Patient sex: F
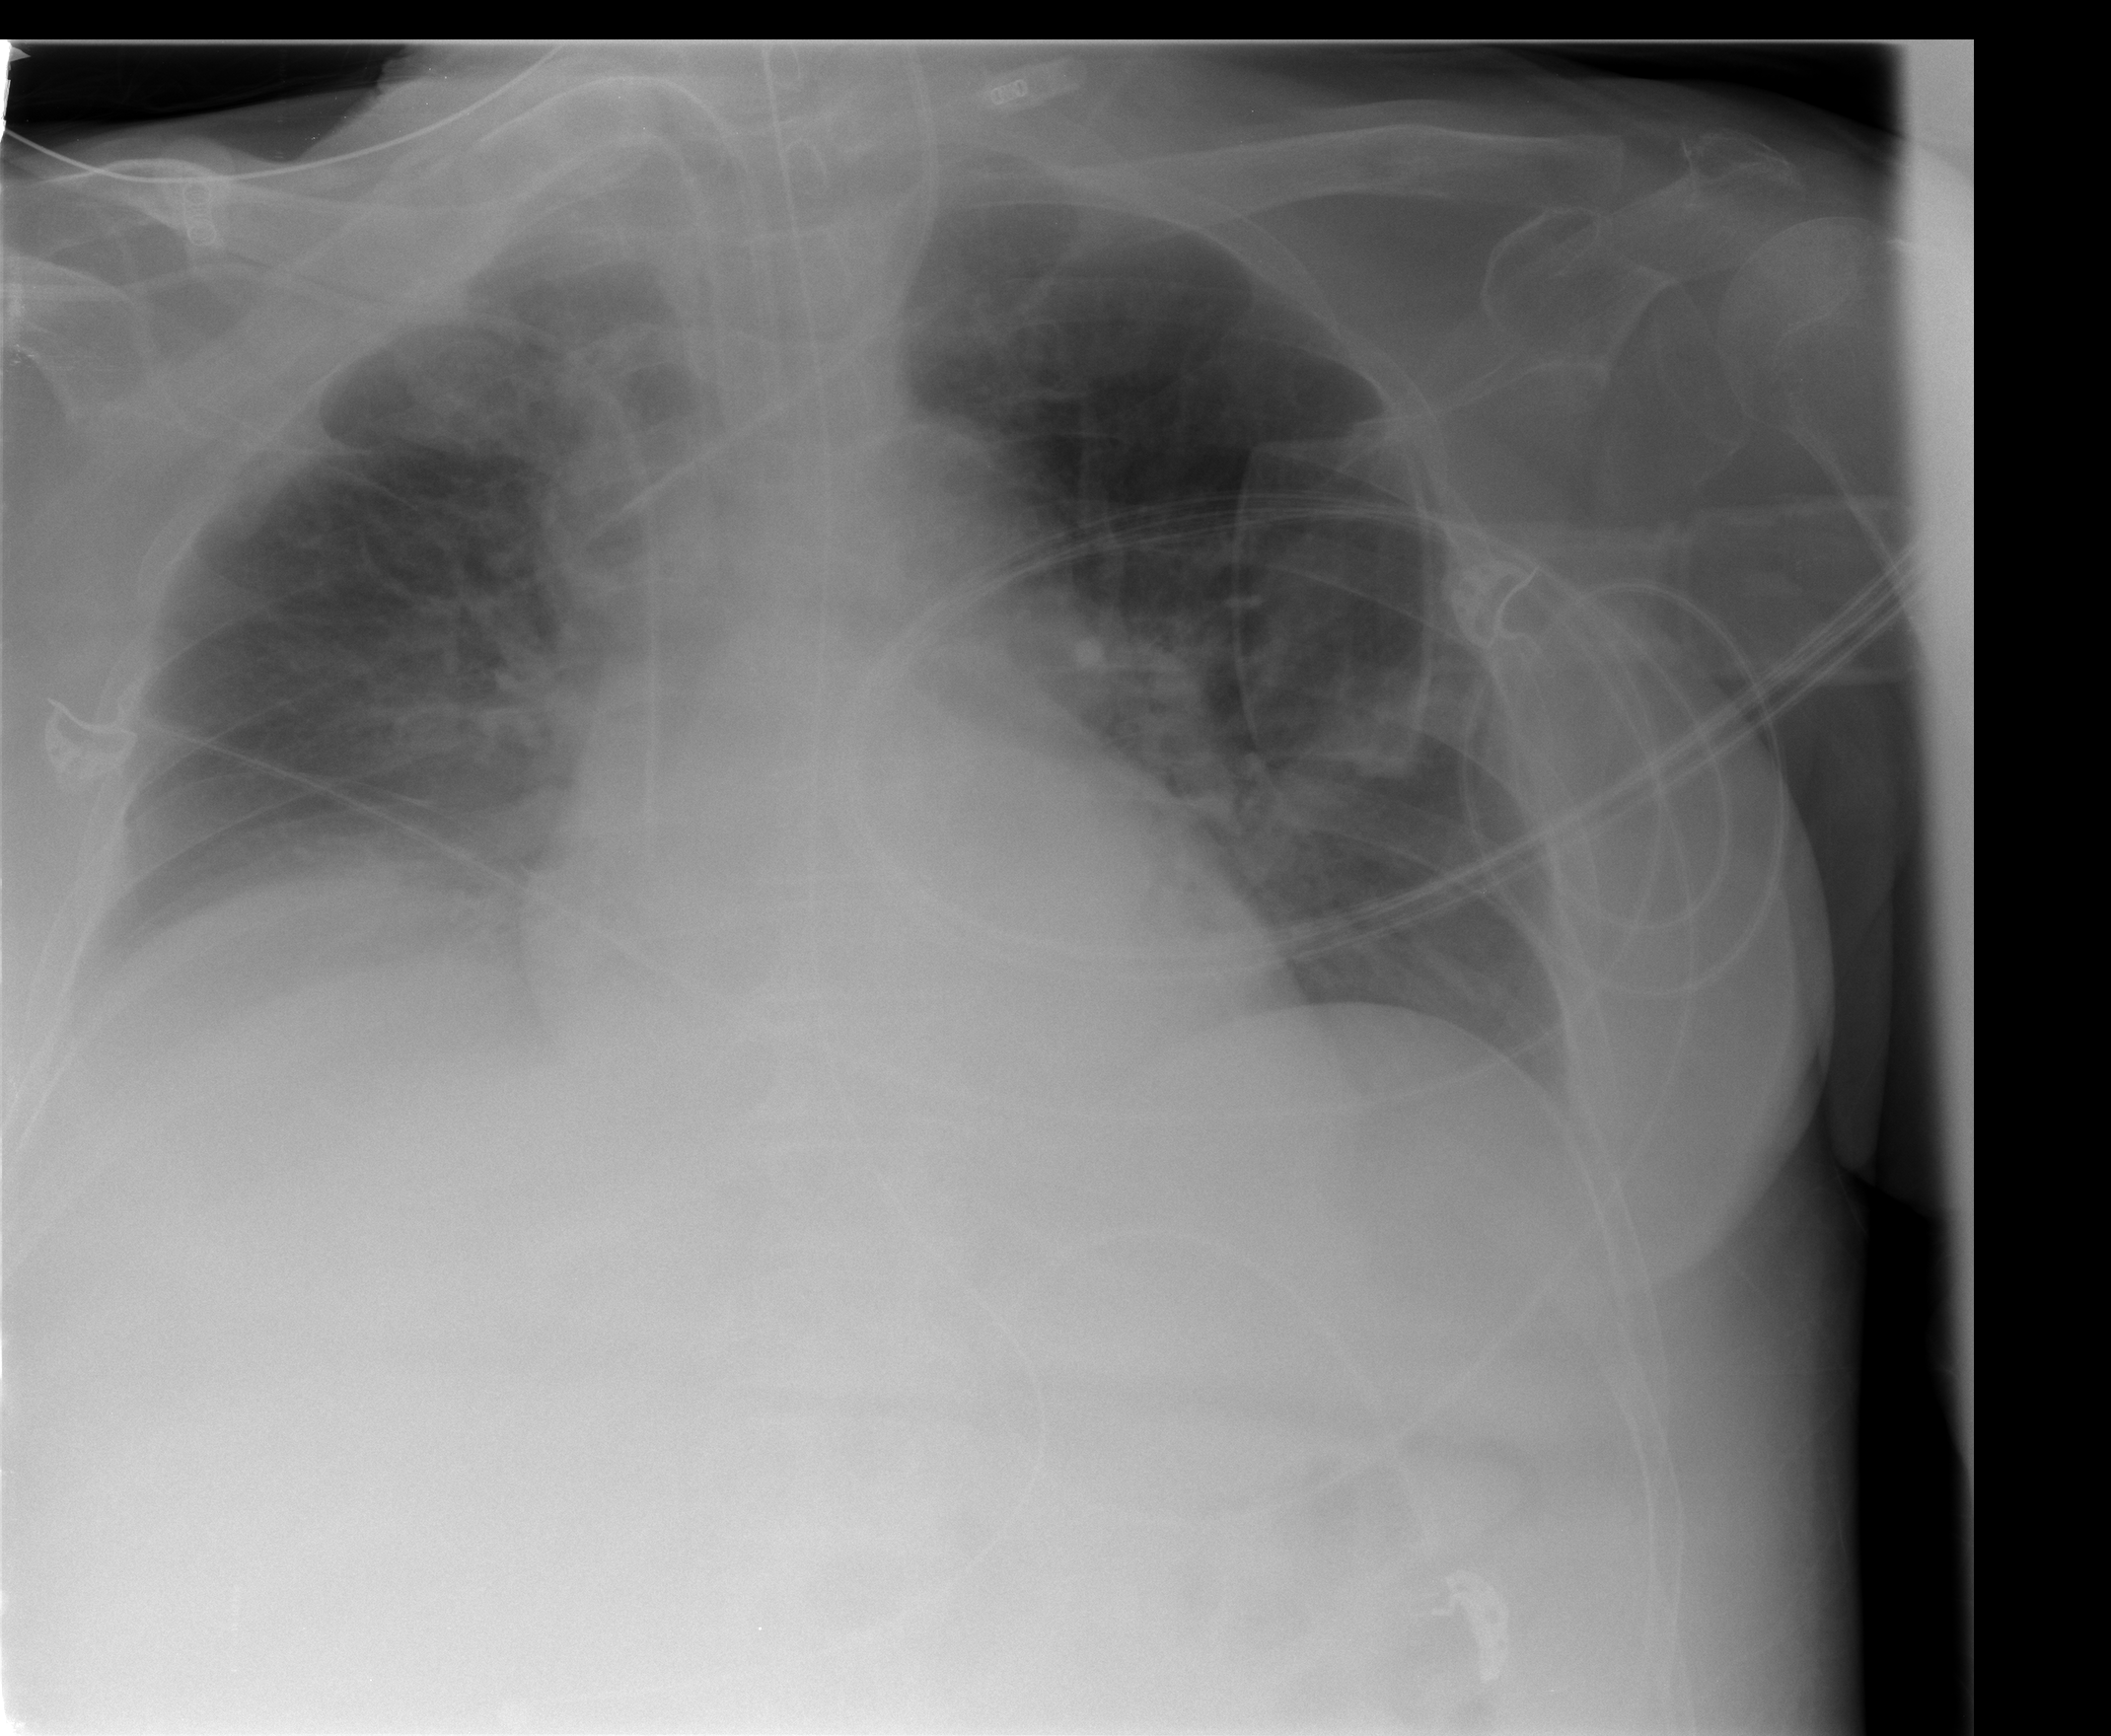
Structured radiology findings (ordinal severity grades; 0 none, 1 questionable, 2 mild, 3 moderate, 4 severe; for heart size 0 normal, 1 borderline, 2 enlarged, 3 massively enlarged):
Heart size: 1
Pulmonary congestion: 2
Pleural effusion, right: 2
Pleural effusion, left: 0
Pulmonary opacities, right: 0
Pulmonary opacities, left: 0
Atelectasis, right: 2
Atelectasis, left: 1